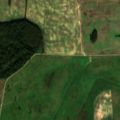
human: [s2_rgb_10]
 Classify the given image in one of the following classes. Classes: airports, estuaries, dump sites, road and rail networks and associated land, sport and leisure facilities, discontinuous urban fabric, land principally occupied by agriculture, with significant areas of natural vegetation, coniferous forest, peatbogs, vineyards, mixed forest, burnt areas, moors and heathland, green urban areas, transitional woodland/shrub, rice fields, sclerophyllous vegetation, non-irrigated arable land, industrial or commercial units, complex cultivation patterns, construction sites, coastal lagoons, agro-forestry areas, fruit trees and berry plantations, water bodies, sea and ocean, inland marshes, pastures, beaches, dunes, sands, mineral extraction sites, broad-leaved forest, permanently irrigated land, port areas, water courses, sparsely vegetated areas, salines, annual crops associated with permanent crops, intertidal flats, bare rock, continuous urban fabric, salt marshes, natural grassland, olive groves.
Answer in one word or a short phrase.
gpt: non-irrigated arable land, pastures, broad-leaved forest